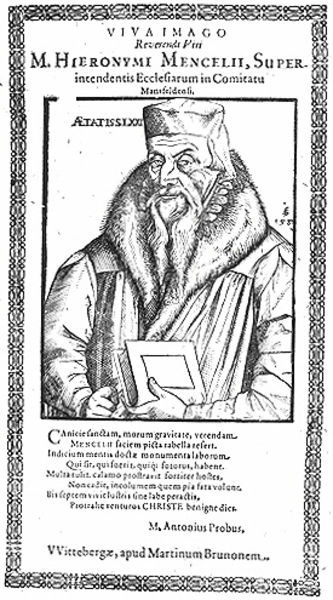
Titel: Bildnis des Hieronymus Mencel
Künstler: Martin Bruno
Institution: (Seriendruck)
Schlagwörter: hand, mann, grau, hut, mund, nase, profil, schwarz, stirn, weiss, zeichnung, blick, ornament, bart, kappe, mütze, augen, bibel, falten, gesicht, halten, kragen, pelz, rahmen, ärmel, bild, bildnis, herr, hände, portrait, porträt, auge, mantel, brustbild, kinn, renaissance, fell, schrift, grafik, graphik, rand, inschrift, dekor, verzierung, faltenwurf, dreiviertelprofil, ziegenbart, buch, rechteck, druck, schnitt, stich, titel, seite, illustration, text, überschrift, stirnfalten, herrscher, buchdeckel, buchseite, pelzkragen, halbprofil, priester, gelehrter, manteö, latein, stick, schirft, reformation, hieronymus, druckschrift, seriendruck, druk, hieronimus, wittenberg, hyronimus, sschrift, verschlagen, hyronymi, plzkragen, menceli